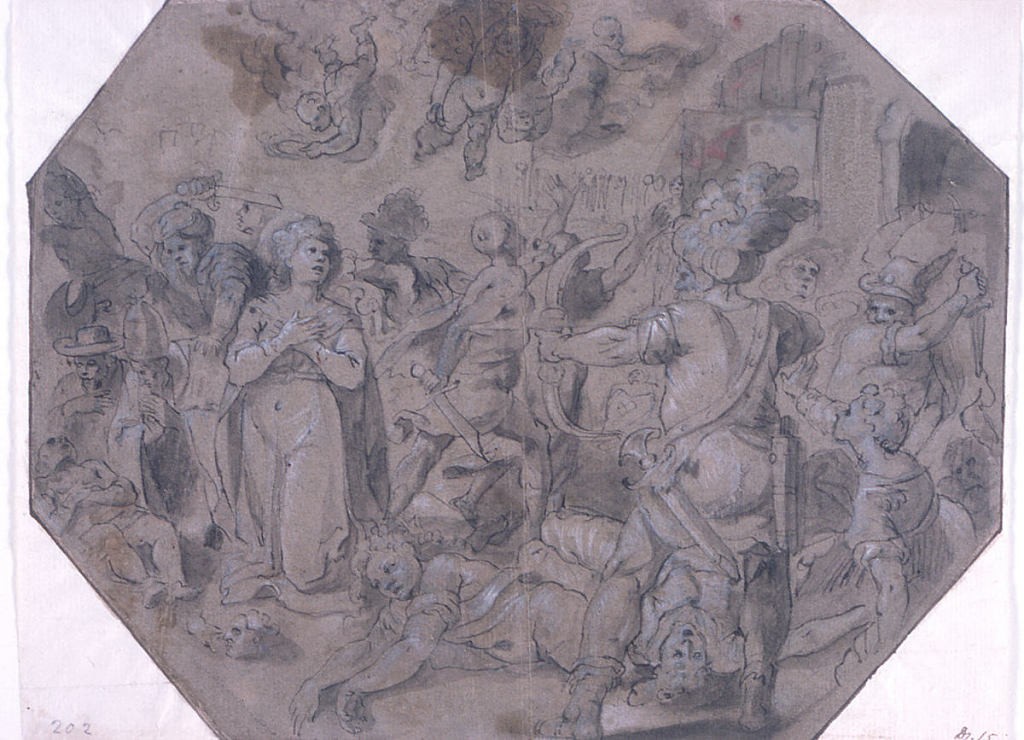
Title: Martyrdom of St. Ursula
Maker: Luigi Rodriguez, Italian, b. Messina, active in Naples, 1594 - 1696
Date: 1600–1625
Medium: Brush and brown wash, white gouache, pen and brown ink, black chalk on brown paper
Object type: Drawing
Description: Depiction of the story of St. Ursula.  She is standing at center left looking up with her arms crossed in front of her chest, while a soldier aims an arrow at her.  She is surrounded by the massacring of maidens by other soldiers, while winged putti fly above.